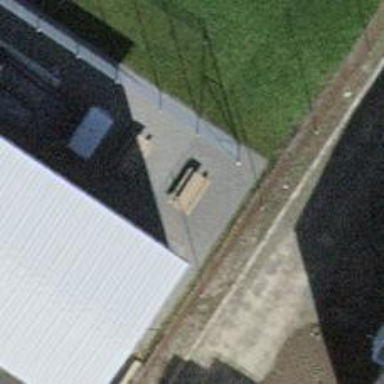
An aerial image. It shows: Picnic table located in leisure land area.